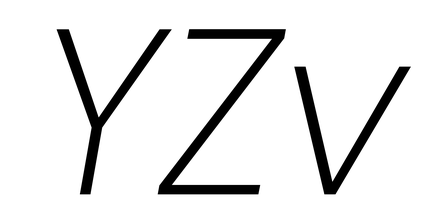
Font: Poppins-ExtraLightItalic